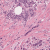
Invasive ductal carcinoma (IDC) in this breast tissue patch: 1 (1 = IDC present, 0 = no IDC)